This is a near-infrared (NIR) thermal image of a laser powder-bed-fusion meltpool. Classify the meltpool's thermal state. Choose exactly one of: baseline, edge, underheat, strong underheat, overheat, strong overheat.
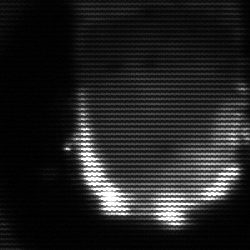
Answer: baseline